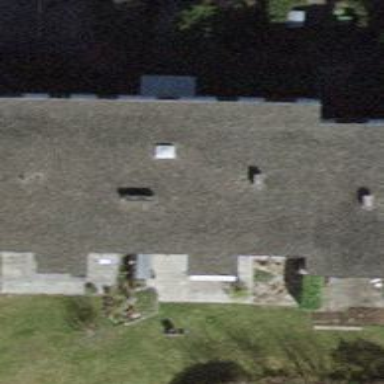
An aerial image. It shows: Flat-roofed building.